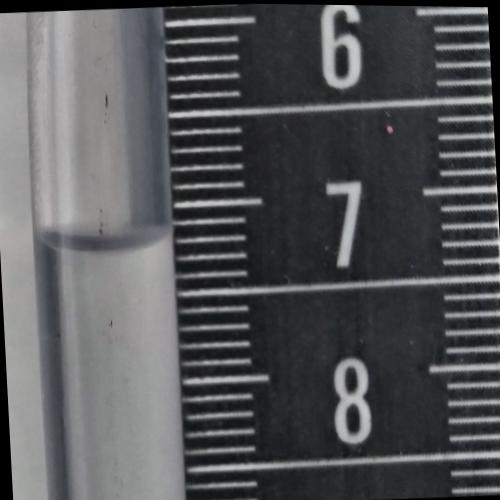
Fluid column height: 7.2 cm